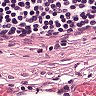
Metastatic tissue present: no